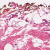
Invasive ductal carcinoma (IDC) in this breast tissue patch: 0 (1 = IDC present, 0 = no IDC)